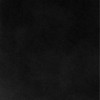
Label: dusty